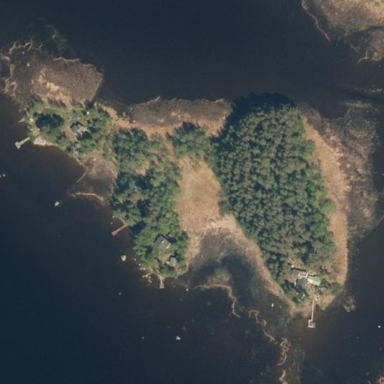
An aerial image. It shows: Islet.